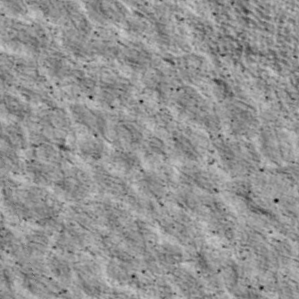
Label: non_frost